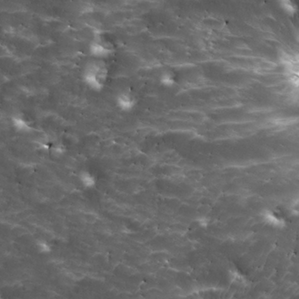
Label: non_frost